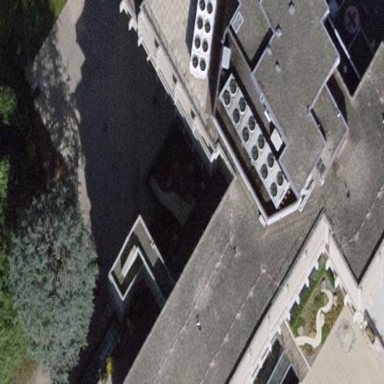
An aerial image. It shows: Hospital building.